Question: I'm developing an App which works like Dropbox. I want to dynamically change the emblem of a file during synchronization. Like this:

Is there any solution to this with Qt/C++?
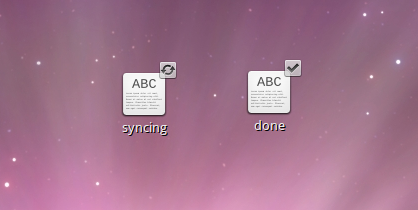
Answer: You do not need Qt for doing this. But you will need C calls to do it.
You can create an extension for Nautilus and use NautilusInfoProvider and NautilusFileInfo, in
particular <URL>.
If you implement NautilusInfoProvider and register your extension, then, Nautilus will
call <URL>. However, I would recommend you to call that function when the application is idle.